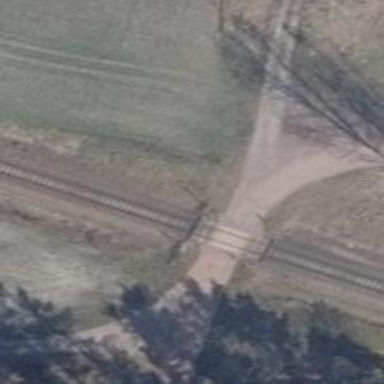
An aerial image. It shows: Railway level crossing.